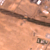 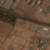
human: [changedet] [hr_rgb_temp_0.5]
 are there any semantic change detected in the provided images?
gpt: The area below the road has been urbanized.